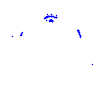
Particle: pion